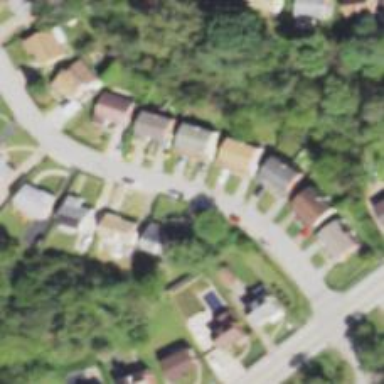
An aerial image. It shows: Driveway.